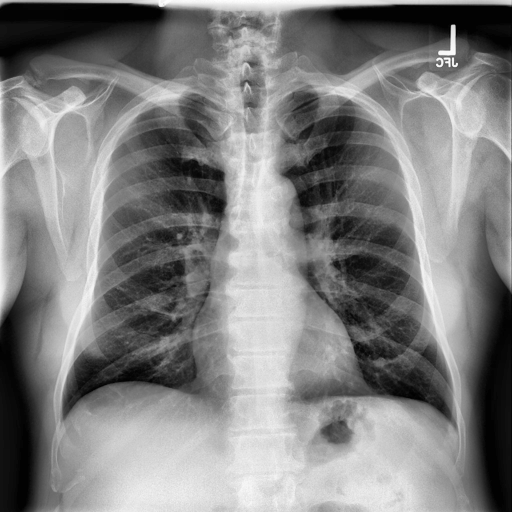
Finding: NORMAL